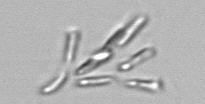
Label: Dinobryon